Question: I was using prometheus for the monitoring of pod's cpu and network usage.
but the metrics like cpu_usage_seconds are not coming in prometheus.
when i checked the the kubelet target's are down.
I'm using stable/prometheus-operator from helm:

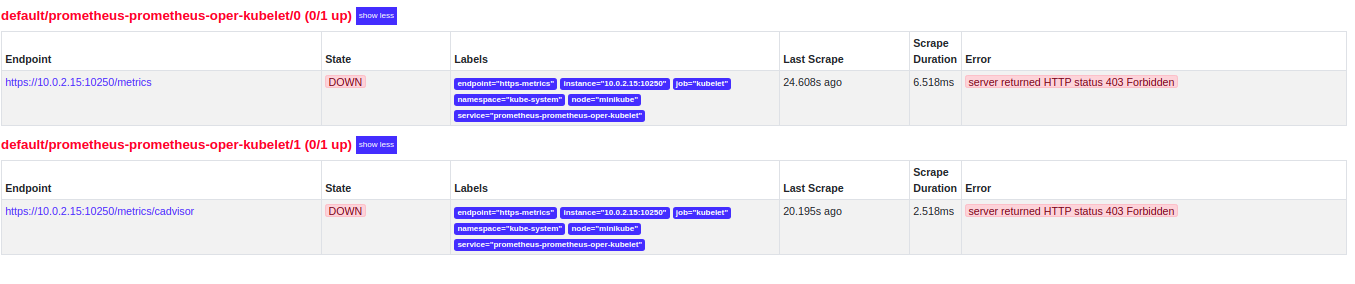
Answer: There are several ways to troubleshoot this:
1. Check permissions, webhooks and kube controller. Details can be found here
2. Check if your firewall rule is not blocking the connection (on a proper port).
3. Prometheus needs read access to all cluster components in order to get the metrics. Check the cluster roles.
4. Check the service endpoint discovery configurations in the config map.
5. make sure you are using the latest stable version of the Prometheus.
Please let me know if that helped.